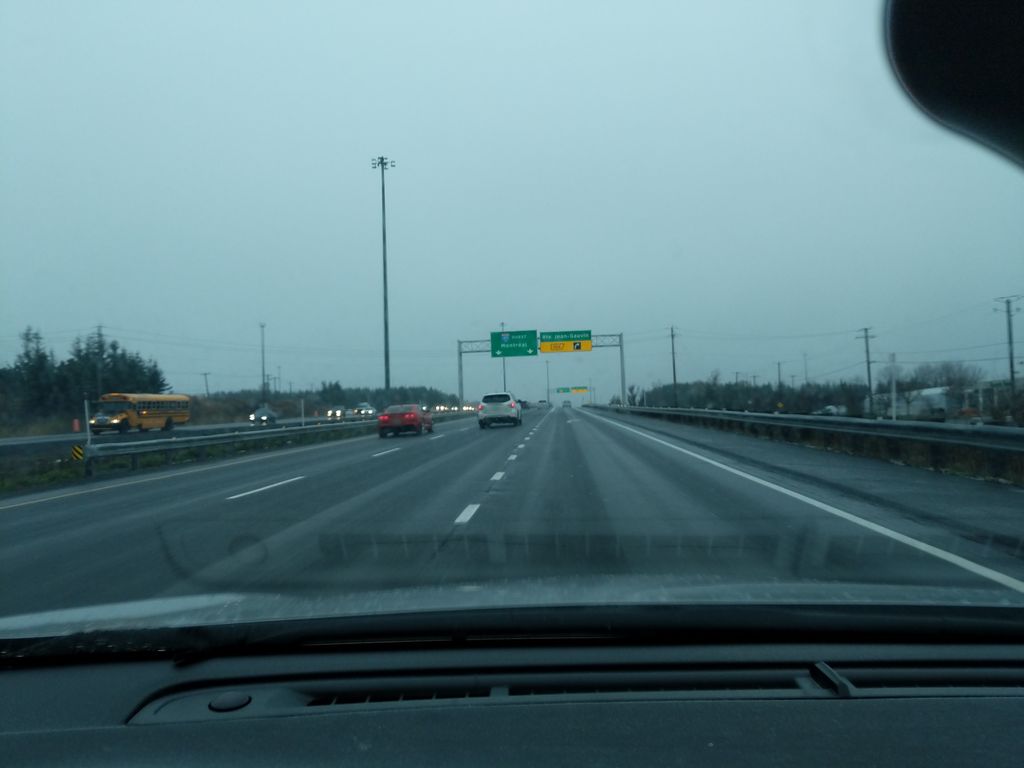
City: quebec_city